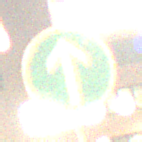
Verkehrszeichen: VorgeschriebeneFahrtrichtungGeradeaus
Umgebung: Outdoor, Urban
Tageszeit: Night
Wetter: PartlyCloudy
Licht: Artificial
Jahreszeit: NotSpecified
Kontrast: HighContrast